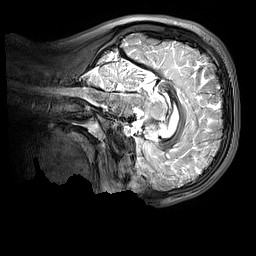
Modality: T2w
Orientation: sagittal
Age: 13
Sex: female
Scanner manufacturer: siemens
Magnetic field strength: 3 T
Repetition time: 3.2 s
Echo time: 0.408 s